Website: crate-barrel
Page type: store-pickup
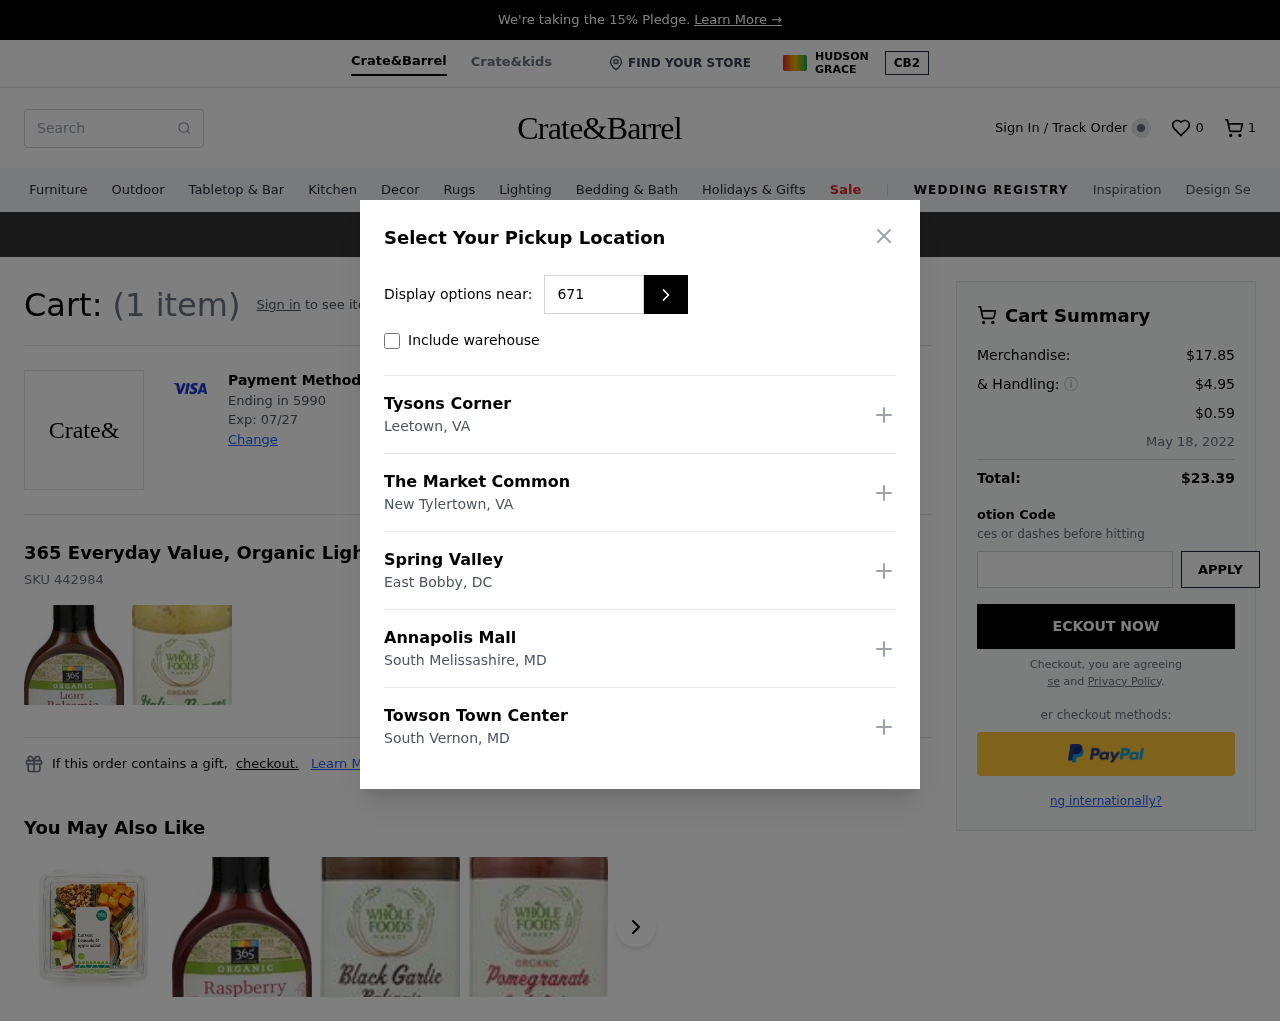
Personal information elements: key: PII_CARD_EXPIRY
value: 07/27
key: PII_CARD_LAST4
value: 5990
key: PII_LOCATION1_CITY
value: Leetown
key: PII_LOCATION1_NAME
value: Tysons Corner
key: PII_LOCATION1_STATE
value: VA
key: PII_LOCATION2_CITY
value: New Tylertown
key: PII_LOCATION2_NAME
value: The Market Common
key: PII_LOCATION2_STATE
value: VA
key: PII_LOCATION3_CITY
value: East Bobby
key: PII_LOCATION3_NAME
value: Spring Valley
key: PII_LOCATION3_STATE
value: DC
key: PII_LOCATION4_CITY
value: South Melissashire
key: PII_LOCATION4_NAME
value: Annapolis Mall
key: PII_LOCATION4_STATE
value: MD
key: PII_LOCATION5_CITY
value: South Vernon
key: PII_LOCATION5_NAME
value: Towson Town Center
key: PII_LOCATION5_STATE
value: MD
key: PII_POSTCODE
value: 67130
Product elements: key: PRODUCT1_NAME
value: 365 Everyday Value, Organic Light Balsamic Vinaigrette, 16 Ounce
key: PRODUCT1_SKU
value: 442984
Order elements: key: ORDER_NUM_ITEMS
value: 1
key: ORDER_NUM_ITEMS
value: (1 item)
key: ORDER_SUBTOTAL
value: $17.85
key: ORDER_SHIPPING_COST
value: $4.95
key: ORDER_SURCHARGE
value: $0.59
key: ORDER_DELIVERY_DATE
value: May 18, 2022
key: ORDER_TOTAL
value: $23.39
Search elements: key: HEADER_SEARCH
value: Search
Other elements: key: WISHLIST_NUM_ITEMS
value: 0